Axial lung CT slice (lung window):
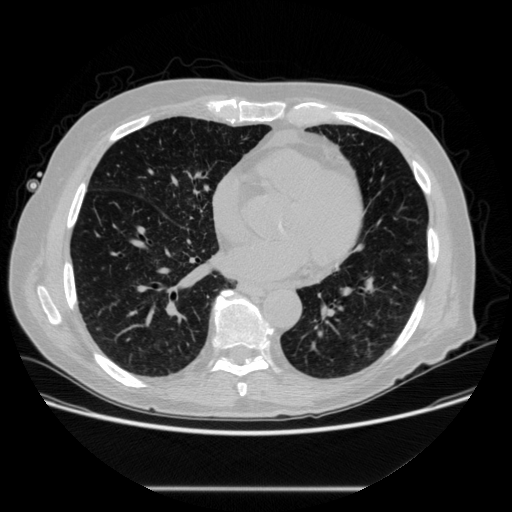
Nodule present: no